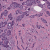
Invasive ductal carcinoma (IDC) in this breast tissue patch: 1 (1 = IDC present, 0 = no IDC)